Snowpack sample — Loveland Pass, Silver Plume, Colorado, USA (2/11/26, 12:00 PM MST)
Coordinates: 39.663, -105.886
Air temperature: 35 °F
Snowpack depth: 82 cm
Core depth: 40 cm
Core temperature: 23 °F
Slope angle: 13°, slope face: 12°
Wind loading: high
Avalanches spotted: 1
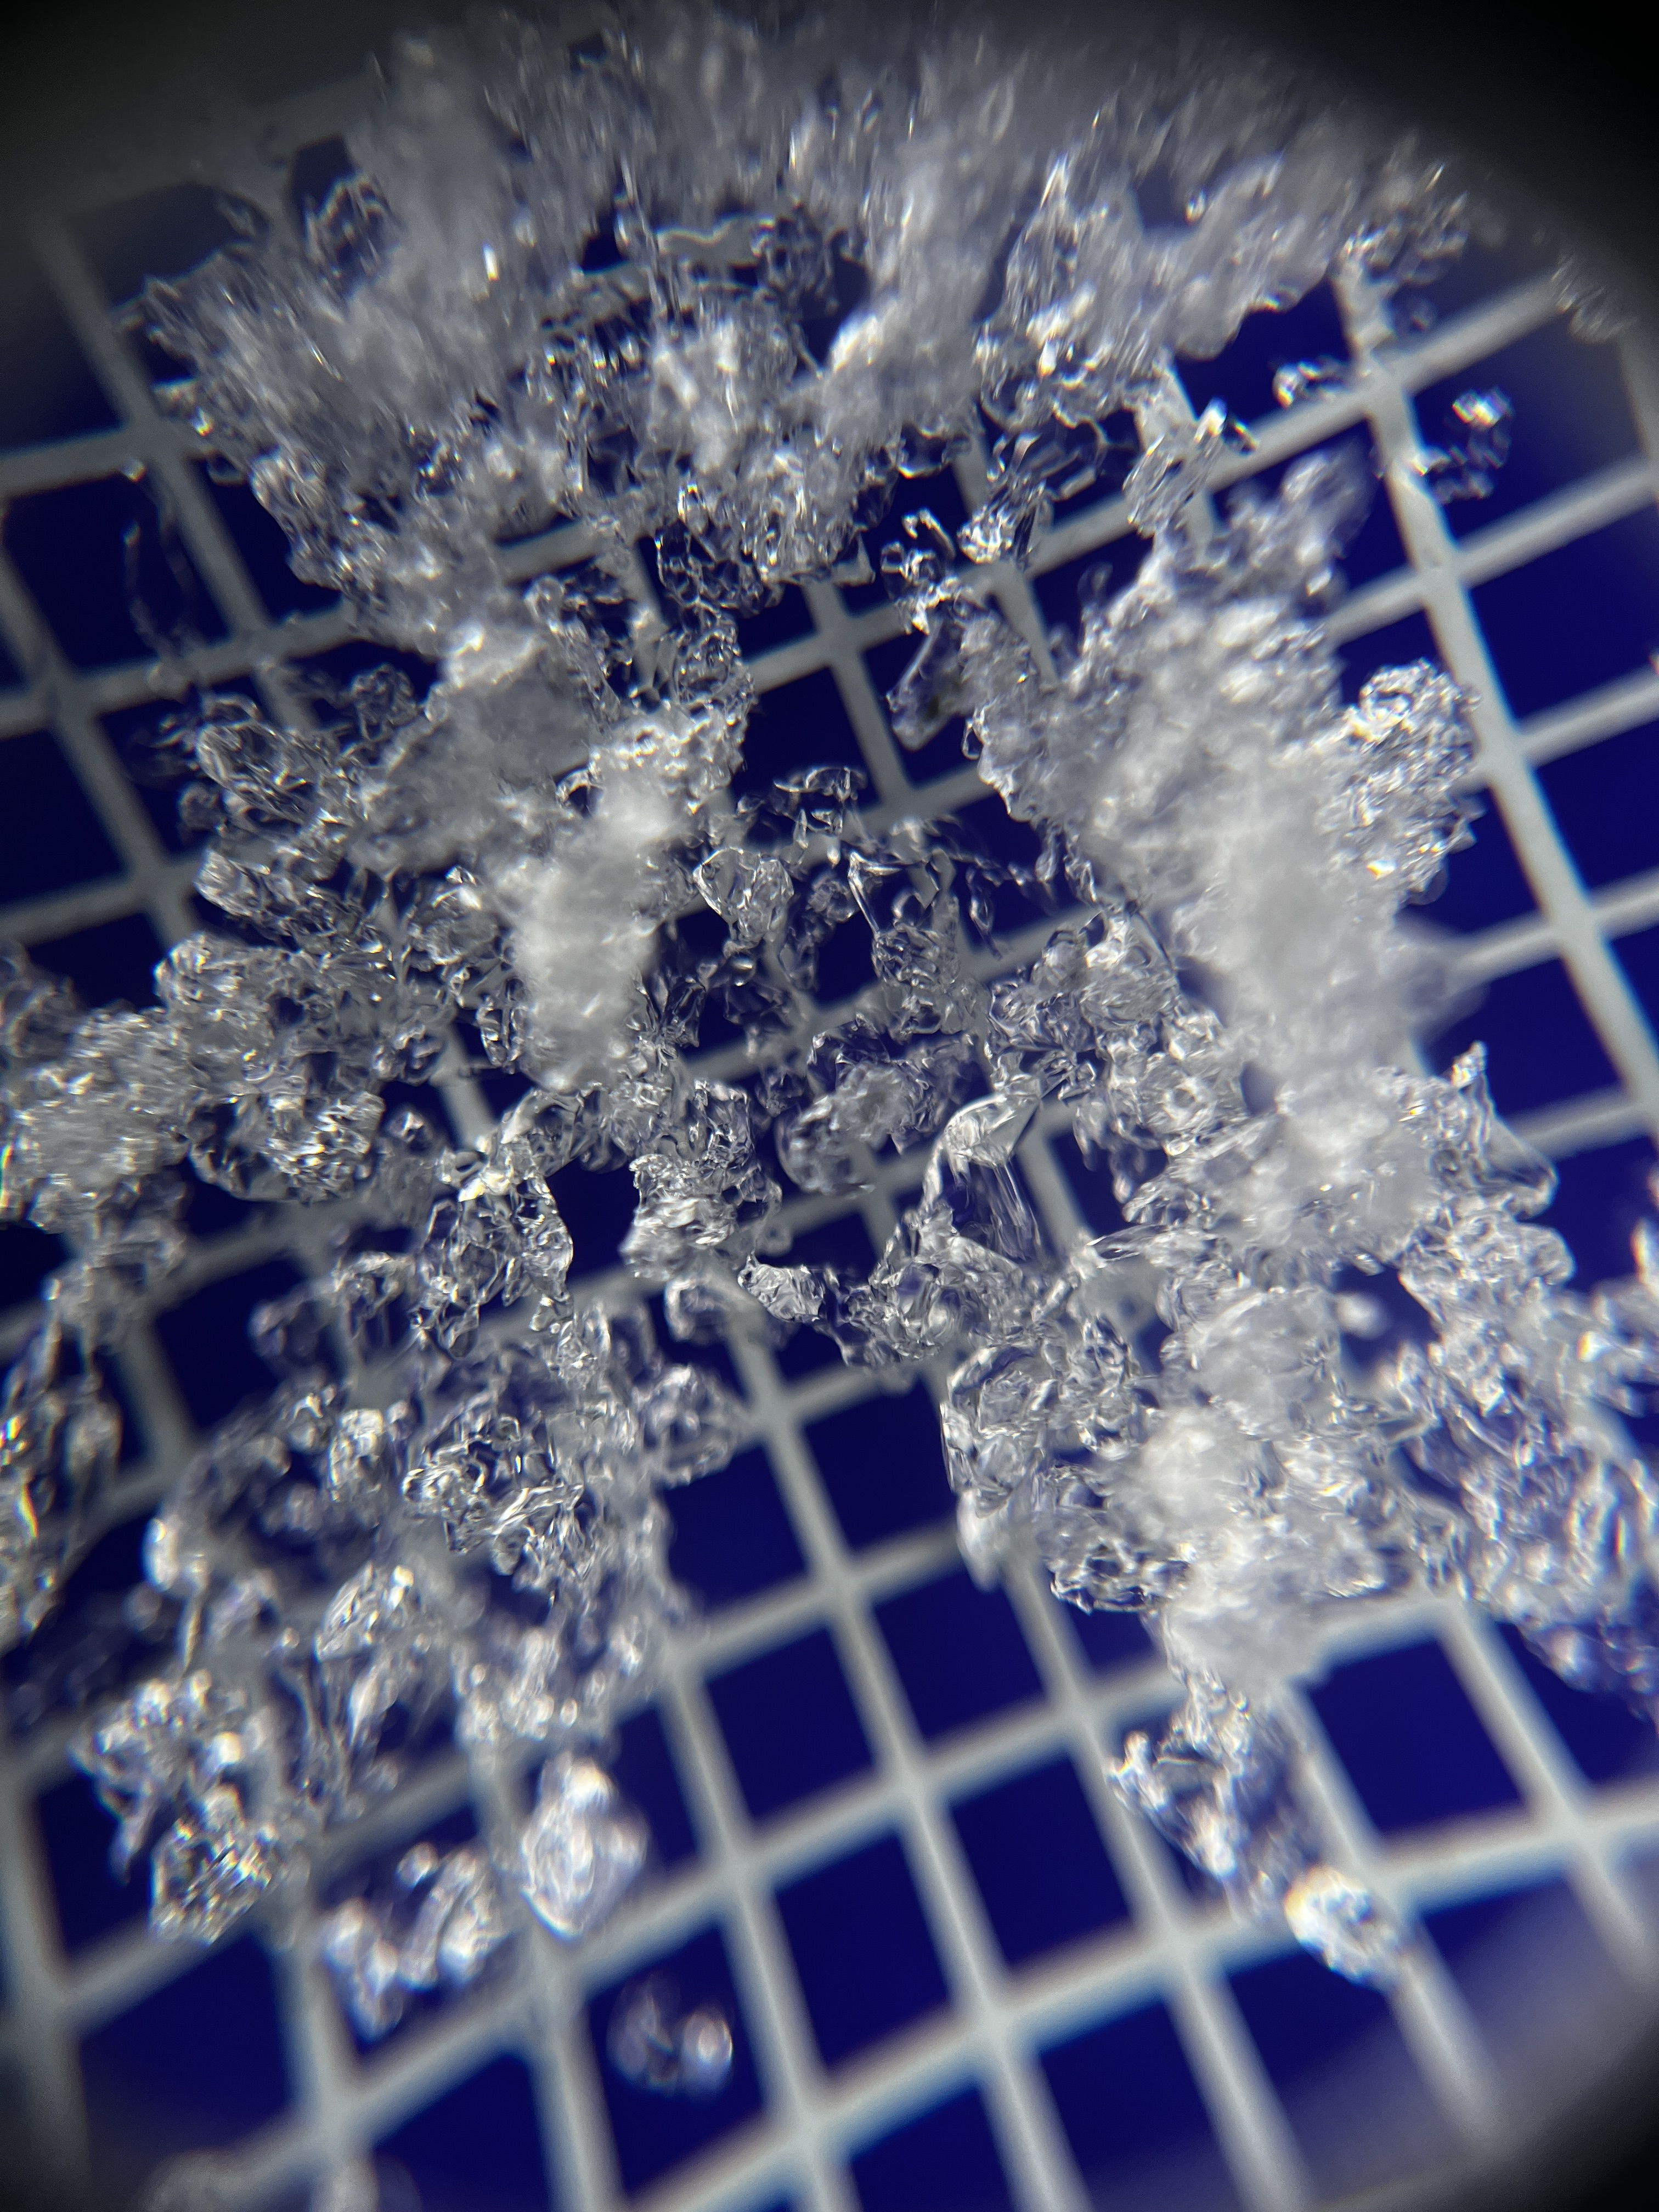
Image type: magnified_profile
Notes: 1 small avalanche spotted on the north side of the bowl, lots of wind loading